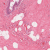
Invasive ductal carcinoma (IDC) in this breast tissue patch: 0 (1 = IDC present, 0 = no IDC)